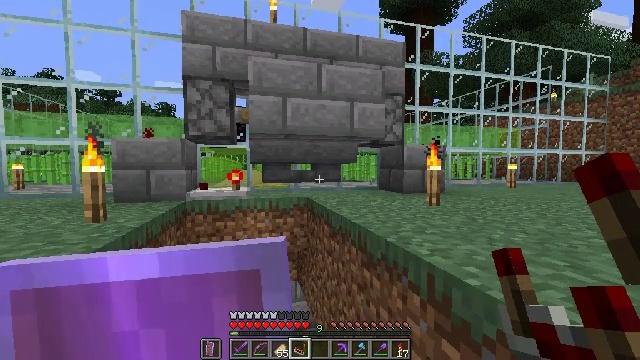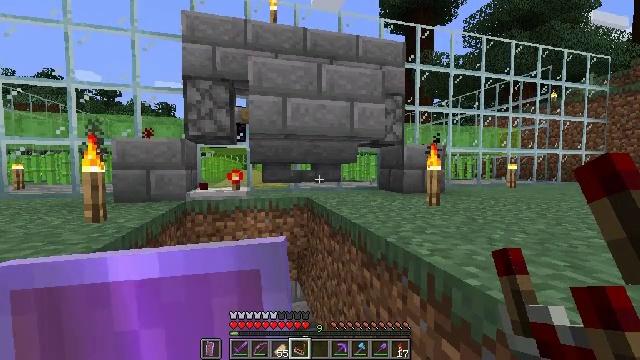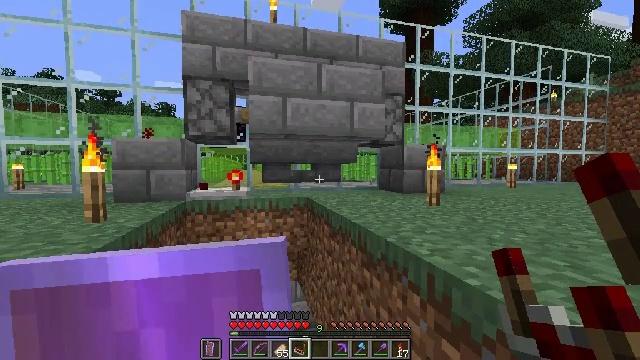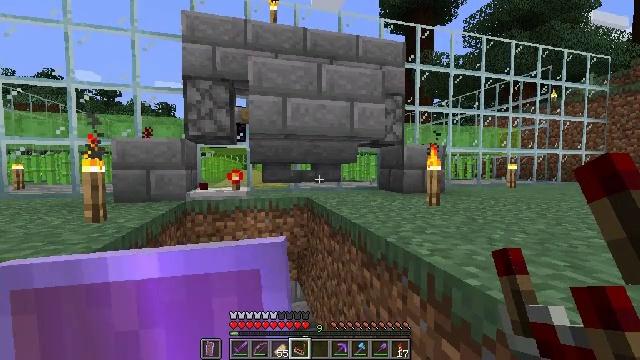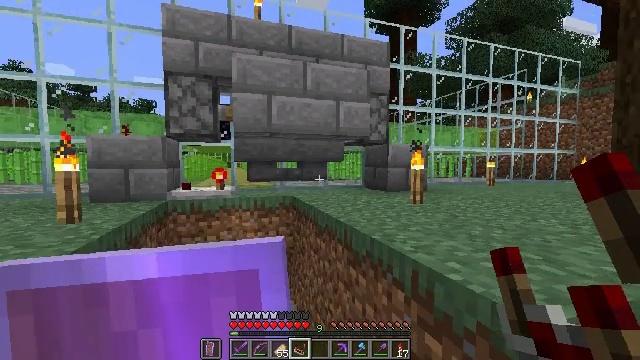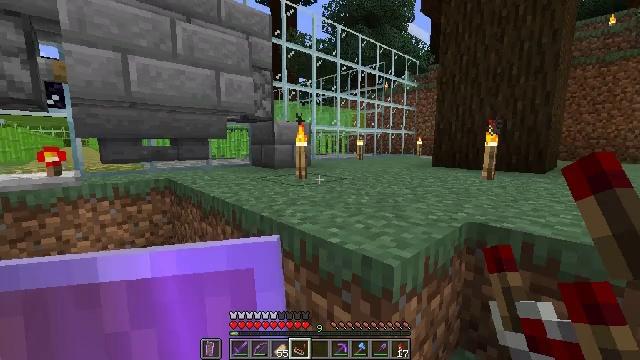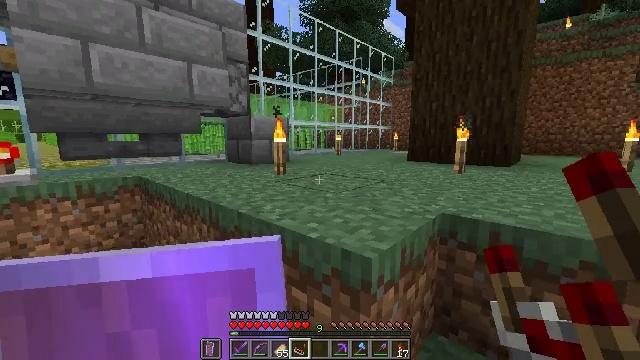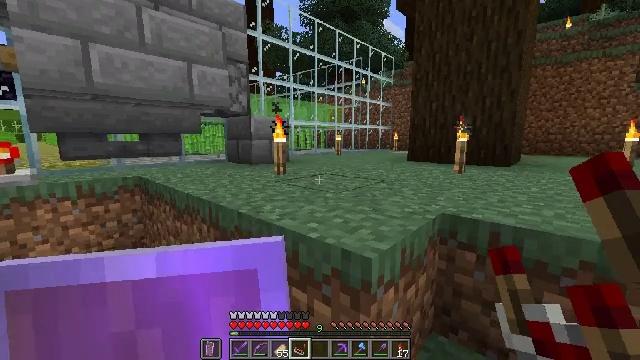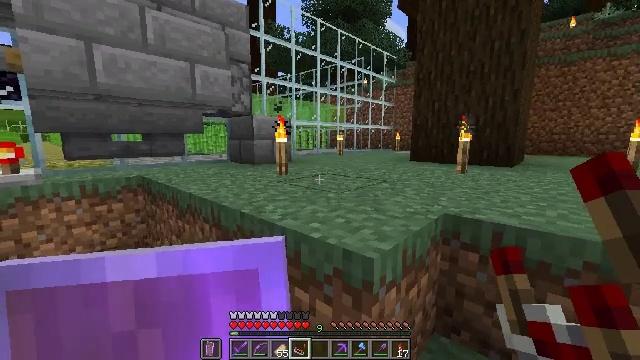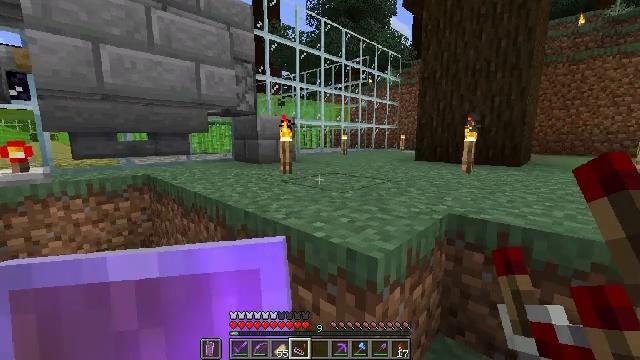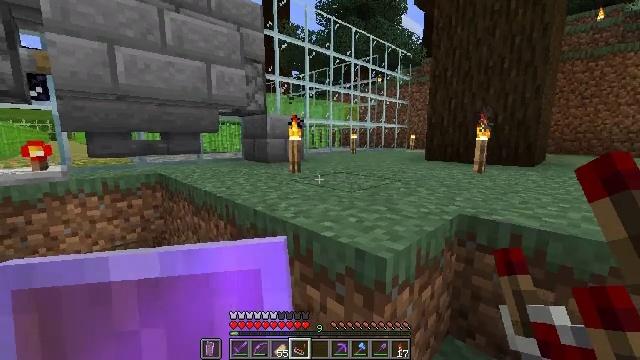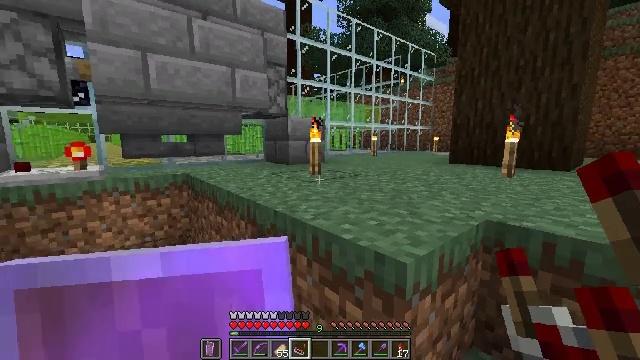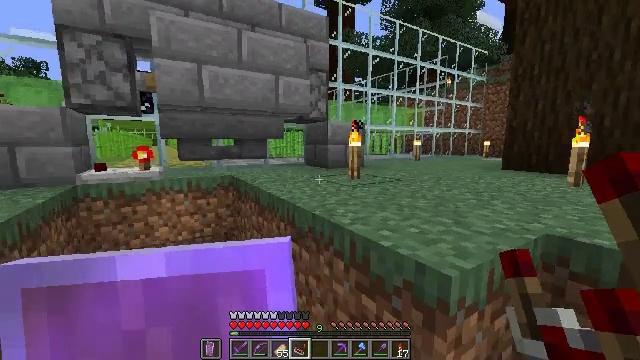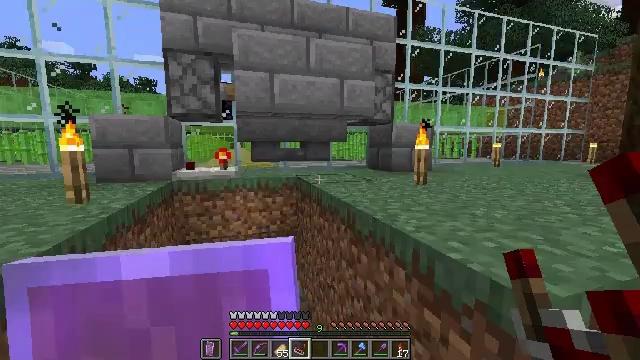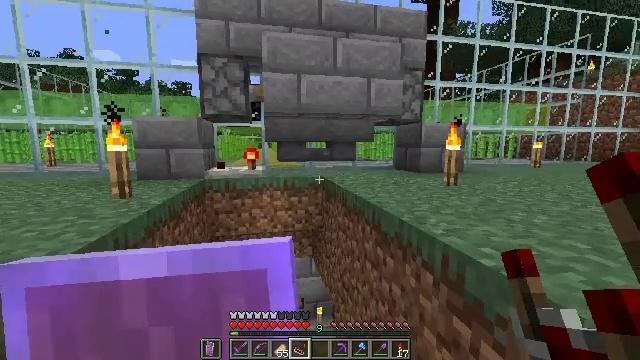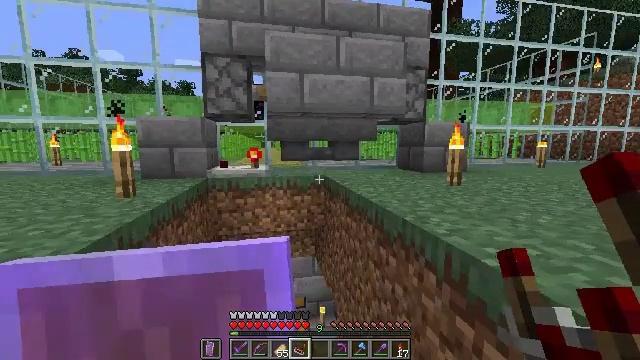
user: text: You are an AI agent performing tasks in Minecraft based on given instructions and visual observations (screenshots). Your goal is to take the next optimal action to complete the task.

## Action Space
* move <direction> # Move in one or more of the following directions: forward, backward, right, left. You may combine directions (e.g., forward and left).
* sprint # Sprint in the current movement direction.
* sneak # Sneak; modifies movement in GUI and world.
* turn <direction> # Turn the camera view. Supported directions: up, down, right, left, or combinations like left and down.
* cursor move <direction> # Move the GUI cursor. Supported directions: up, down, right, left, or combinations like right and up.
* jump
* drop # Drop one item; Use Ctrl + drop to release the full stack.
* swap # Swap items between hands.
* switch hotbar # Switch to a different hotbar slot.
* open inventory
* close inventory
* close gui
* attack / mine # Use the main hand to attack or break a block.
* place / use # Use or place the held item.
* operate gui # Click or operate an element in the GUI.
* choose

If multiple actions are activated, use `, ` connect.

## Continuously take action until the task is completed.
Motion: motion action
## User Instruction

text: Destroy the comparator to move it.
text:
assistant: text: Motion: no_op
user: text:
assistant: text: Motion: no_op
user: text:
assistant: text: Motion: no_op
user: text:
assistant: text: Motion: turn right
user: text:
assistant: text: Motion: turn right and down
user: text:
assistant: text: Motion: turn right and down
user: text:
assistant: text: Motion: no_op
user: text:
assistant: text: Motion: no_op
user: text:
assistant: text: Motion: no_op
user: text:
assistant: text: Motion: turn left
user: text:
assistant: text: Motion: turn left
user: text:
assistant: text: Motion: turn left
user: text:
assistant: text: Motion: turn left
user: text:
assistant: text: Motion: turn left
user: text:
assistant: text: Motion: no_op
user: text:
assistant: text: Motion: no_op
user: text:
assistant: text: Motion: no_op
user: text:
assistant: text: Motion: no_op
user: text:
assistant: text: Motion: no_op
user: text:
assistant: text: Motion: turn left
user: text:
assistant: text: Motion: turn left
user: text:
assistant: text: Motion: turn left
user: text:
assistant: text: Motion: no_op
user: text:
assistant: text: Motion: no_op
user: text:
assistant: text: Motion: no_op
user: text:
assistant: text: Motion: no_op
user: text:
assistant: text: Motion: no_op
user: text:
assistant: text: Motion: no_op
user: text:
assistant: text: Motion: no_op
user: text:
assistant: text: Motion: no_op